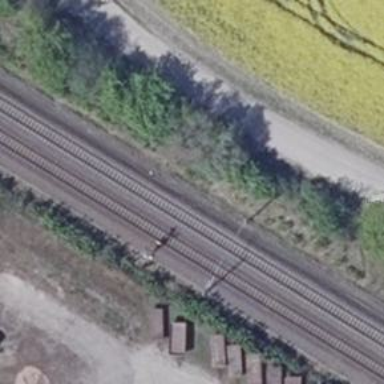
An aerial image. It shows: Milestone along the railway with catenary mast.